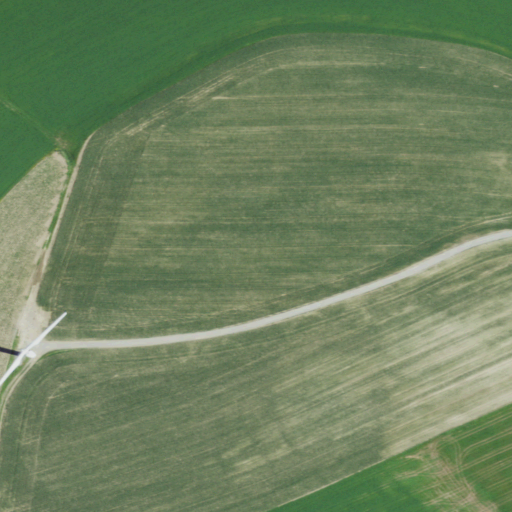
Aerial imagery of mountain in New York named Lent Hill containing cultivated crops, open development, and deciduous forest